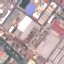
Land use / land cover class: Industrial